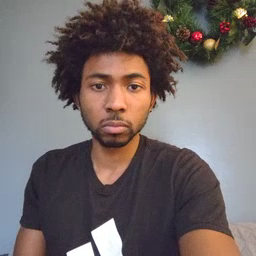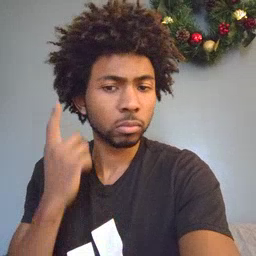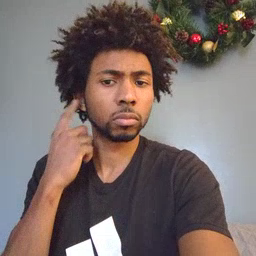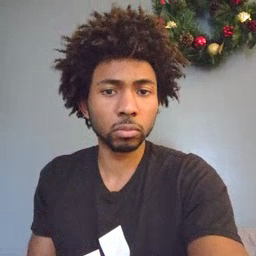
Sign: hear